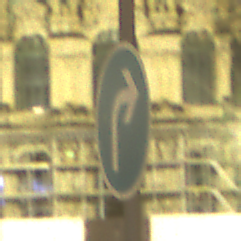
Verkehrszeichen: VorgeschriebeneFahrtrichtungRechts
Umgebung: Outdoor, Urban
Tageszeit: Night
Wetter: Overcast
Licht: Artificial
Jahreszeit: NotSpecified
Kontrast: HighContrast